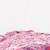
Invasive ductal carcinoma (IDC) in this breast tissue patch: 0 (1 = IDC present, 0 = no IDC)